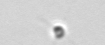
Label: Chaetoceros_tenuissimus